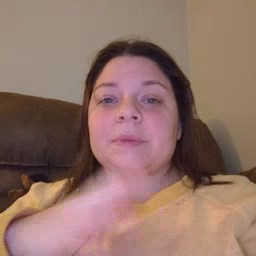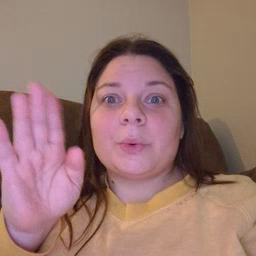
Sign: hello